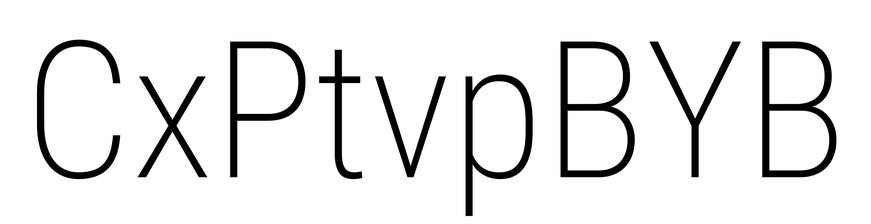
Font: Roboto_Condensed_ExtraLight